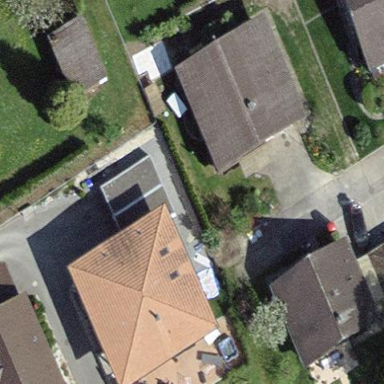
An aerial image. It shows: Residential building.